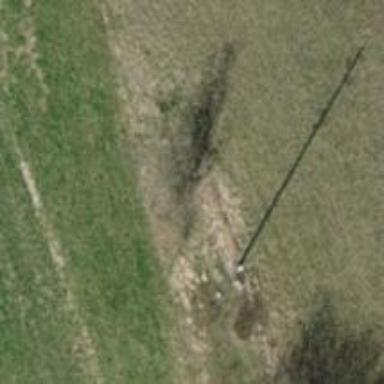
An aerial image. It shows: Power pole.